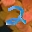
Label: 2